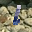
Label: 1